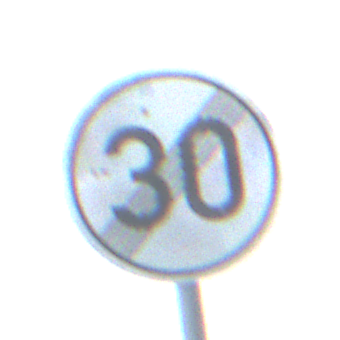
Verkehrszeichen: EndeGeschwindigkeit30
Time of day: Midday
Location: Outdoor (Suburban)
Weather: Overcast
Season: NotSpecified
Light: Natural